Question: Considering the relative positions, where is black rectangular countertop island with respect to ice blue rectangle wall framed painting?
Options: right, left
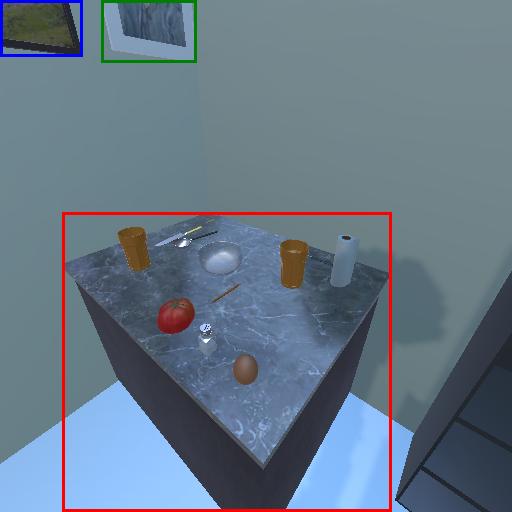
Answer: right